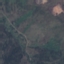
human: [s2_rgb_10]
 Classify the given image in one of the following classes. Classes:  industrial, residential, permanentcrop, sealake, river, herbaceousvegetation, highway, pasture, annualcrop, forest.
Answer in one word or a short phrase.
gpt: HerbaceousVegetation